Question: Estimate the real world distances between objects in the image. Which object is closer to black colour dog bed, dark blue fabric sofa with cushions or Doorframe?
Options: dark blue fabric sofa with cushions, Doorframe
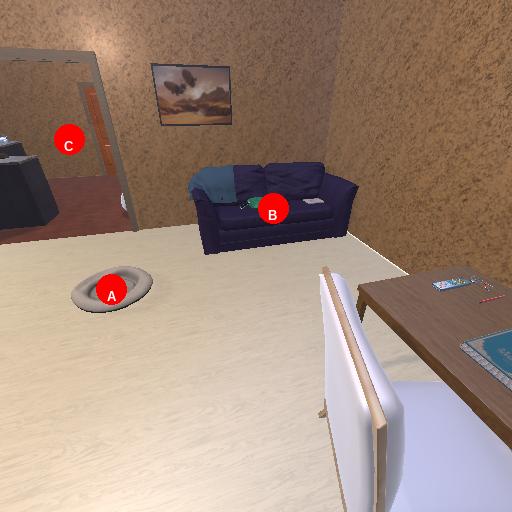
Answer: dark blue fabric sofa with cushions